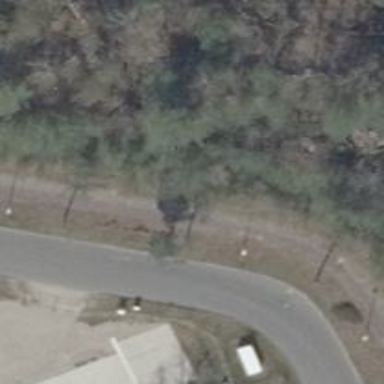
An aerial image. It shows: Footway along the road.